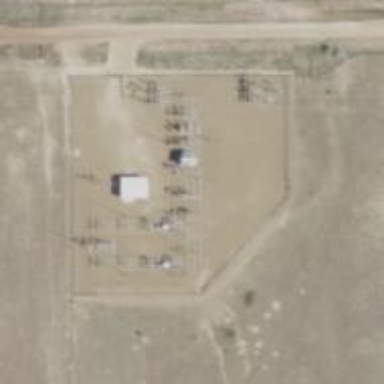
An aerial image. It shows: Mast used for lightning protection.